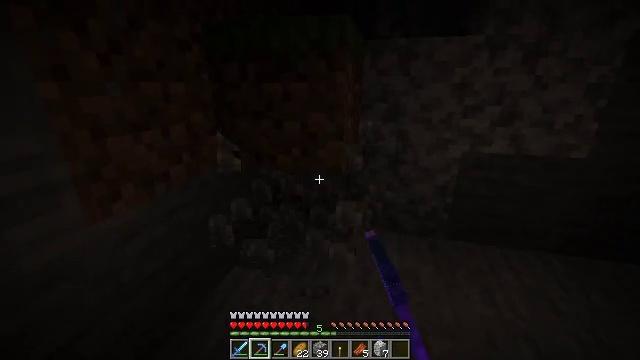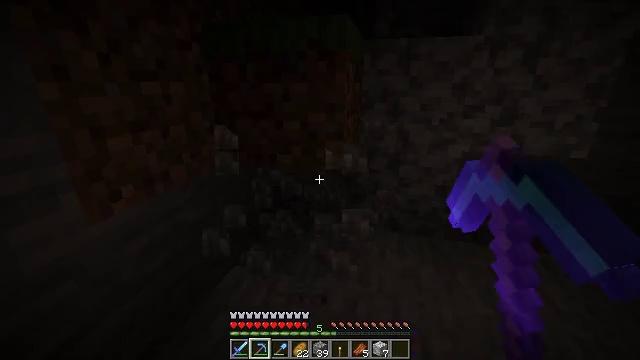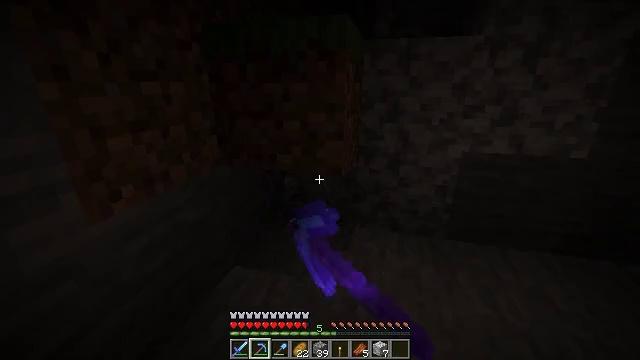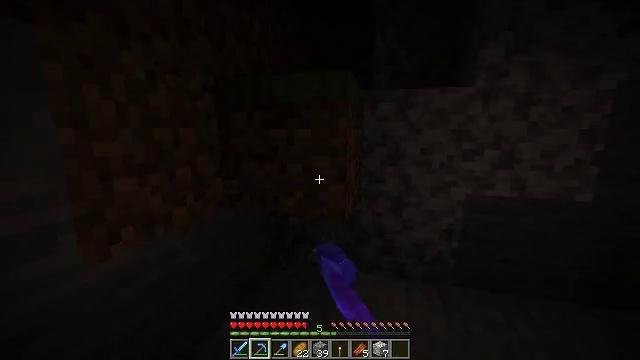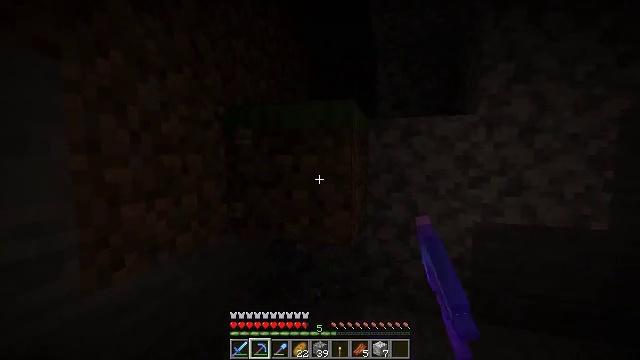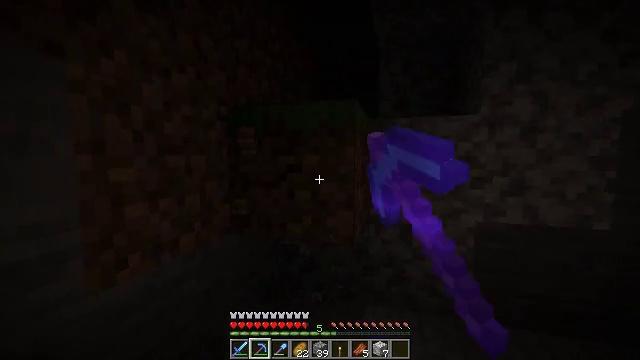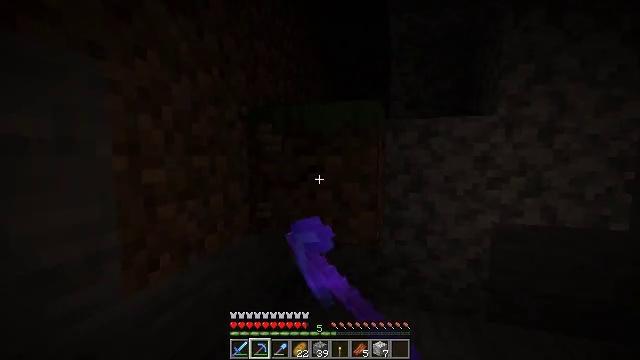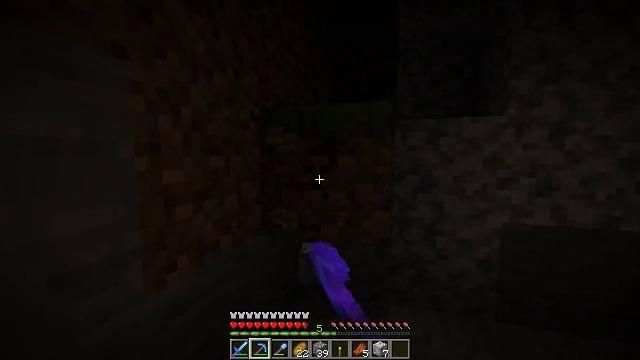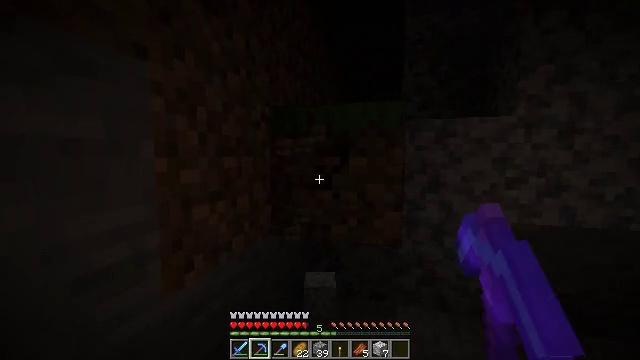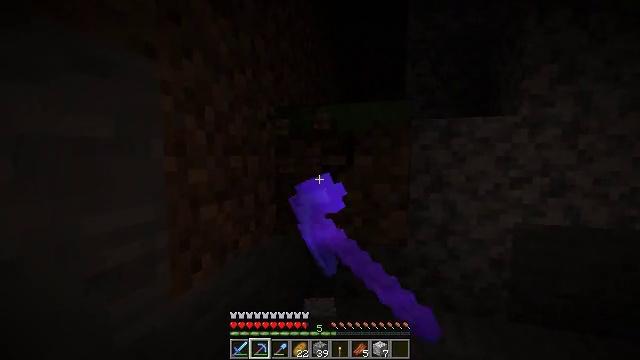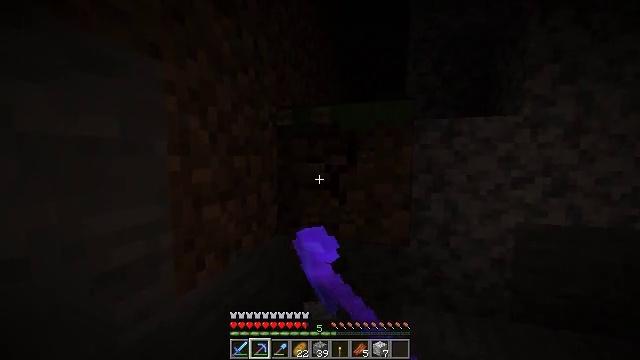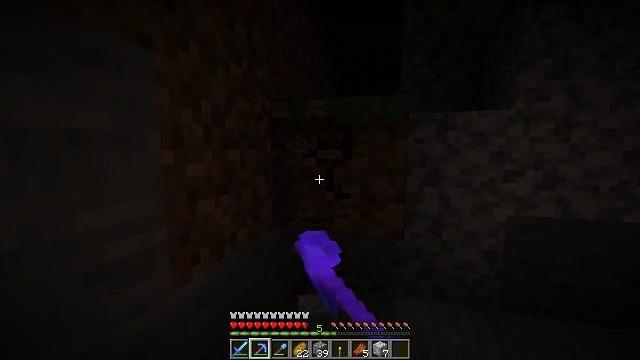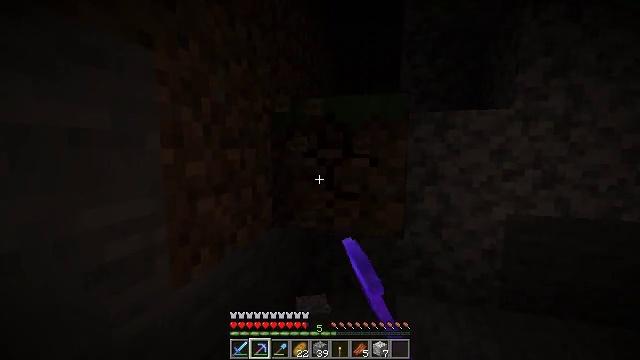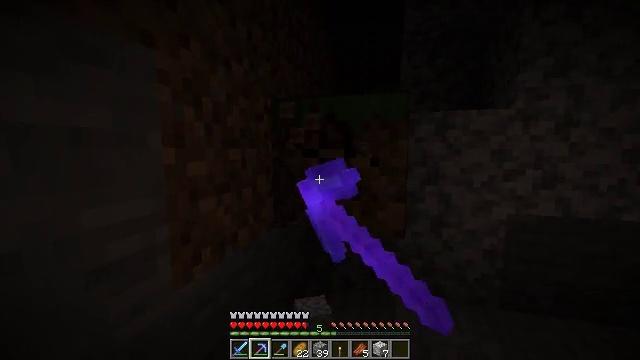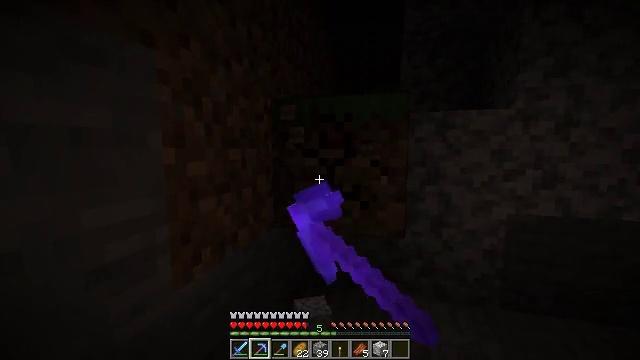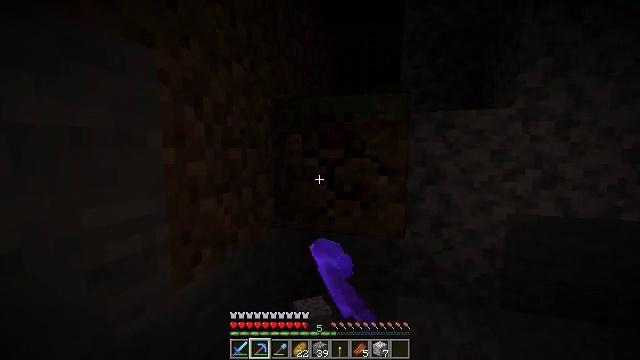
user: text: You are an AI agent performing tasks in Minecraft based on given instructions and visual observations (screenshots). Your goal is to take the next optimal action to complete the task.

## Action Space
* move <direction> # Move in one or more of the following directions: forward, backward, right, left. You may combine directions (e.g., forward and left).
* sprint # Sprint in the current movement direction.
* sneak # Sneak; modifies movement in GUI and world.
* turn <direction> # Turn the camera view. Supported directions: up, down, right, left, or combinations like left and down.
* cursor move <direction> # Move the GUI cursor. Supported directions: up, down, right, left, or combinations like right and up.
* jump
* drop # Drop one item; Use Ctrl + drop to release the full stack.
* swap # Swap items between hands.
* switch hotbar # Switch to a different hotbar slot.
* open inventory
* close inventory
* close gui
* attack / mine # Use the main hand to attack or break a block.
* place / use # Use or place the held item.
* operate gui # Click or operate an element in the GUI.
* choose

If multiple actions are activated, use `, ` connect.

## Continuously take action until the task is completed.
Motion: motion action
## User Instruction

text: Gather grass block for landscaping.
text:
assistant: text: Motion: attack / mine
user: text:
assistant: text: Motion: attack / mine
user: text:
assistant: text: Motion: turn up, attack / mine
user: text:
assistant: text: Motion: turn left and up, attack / mine
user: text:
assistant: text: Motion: move left, attack / mine
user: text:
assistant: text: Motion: move left, attack / mine
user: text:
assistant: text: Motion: attack / mine
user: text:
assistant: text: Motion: attack / mine
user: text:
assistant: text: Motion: attack / mine
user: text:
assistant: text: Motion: attack / mine
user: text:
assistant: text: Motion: turn right and down, attack / mine
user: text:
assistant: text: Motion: attack / mine
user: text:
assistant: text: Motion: attack / mine
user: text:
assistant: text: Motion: attack / mine
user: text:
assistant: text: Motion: attack / mine
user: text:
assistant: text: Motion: attack / mine
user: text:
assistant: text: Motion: attack / mine
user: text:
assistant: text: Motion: attack / mine
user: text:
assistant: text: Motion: turn left, attack / mine
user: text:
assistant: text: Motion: turn right and up, attack / mine
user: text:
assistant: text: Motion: attack / mine
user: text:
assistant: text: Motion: attack / mine
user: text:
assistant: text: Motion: attack / mine
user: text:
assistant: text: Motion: attack / mine
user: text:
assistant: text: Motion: attack / mine
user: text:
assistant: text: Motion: attack / mine